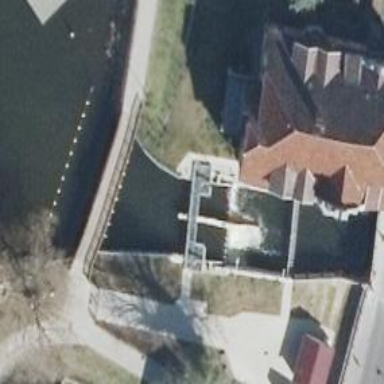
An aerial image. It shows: Weir in waterway.